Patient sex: M
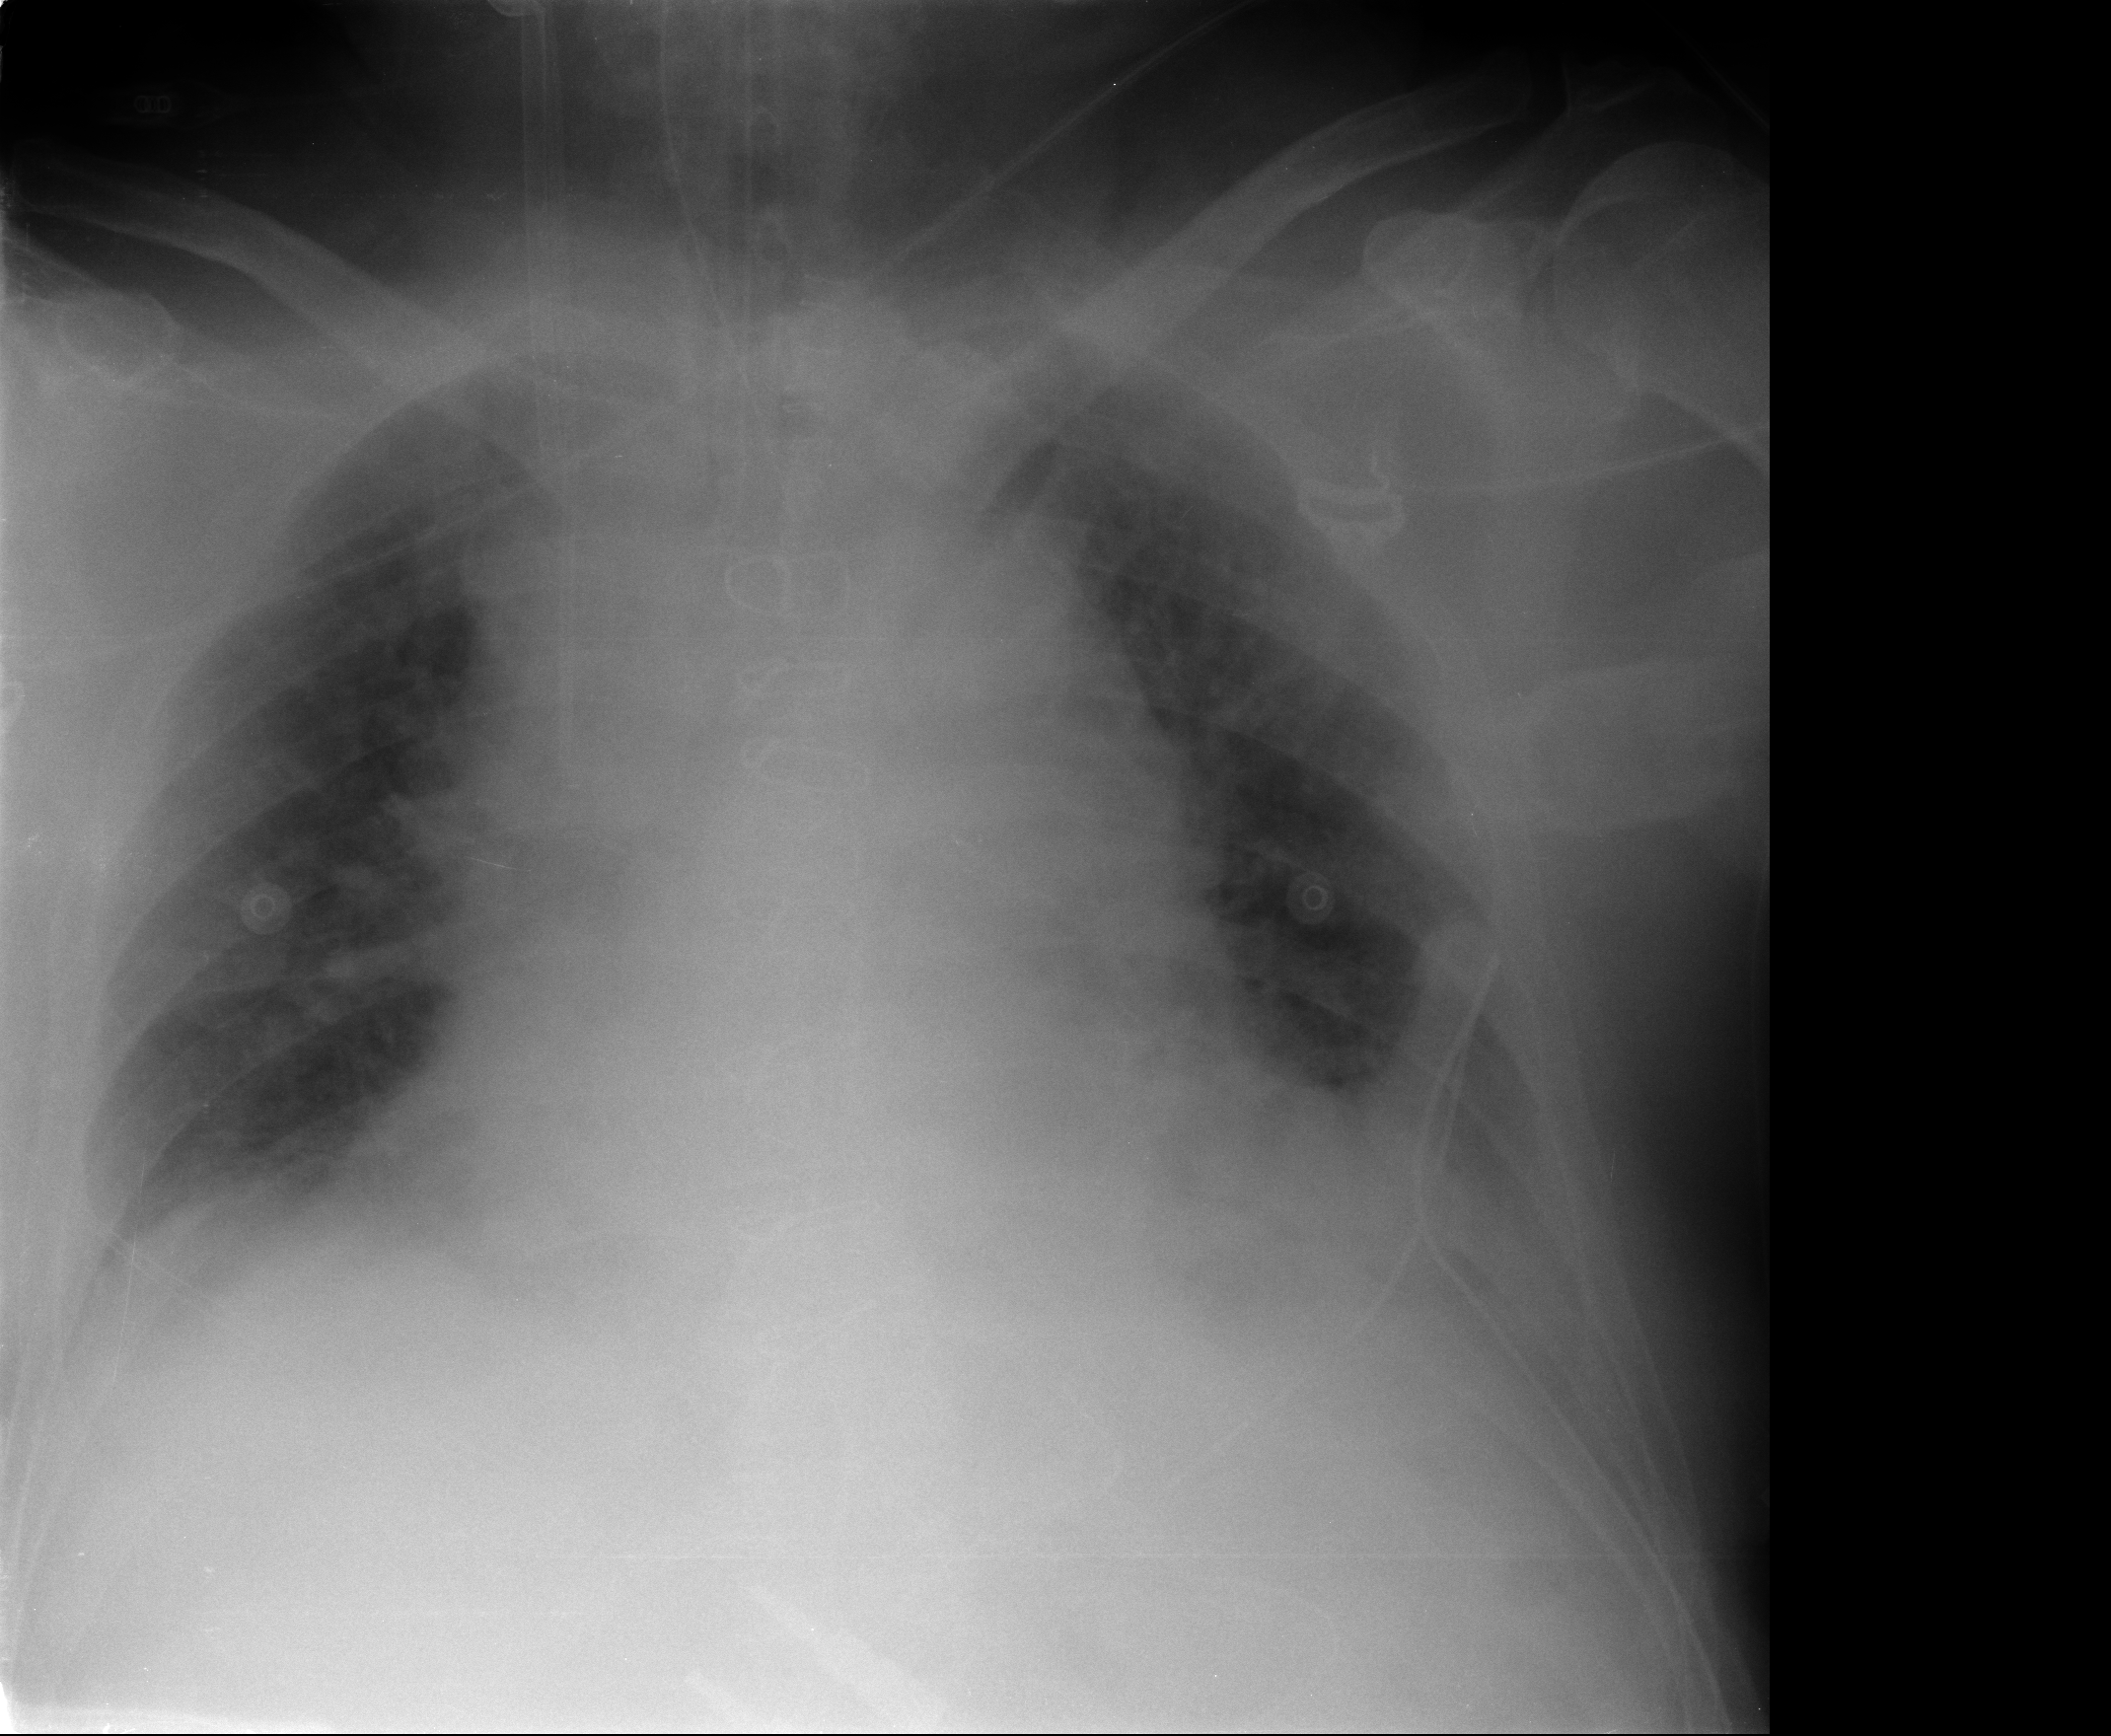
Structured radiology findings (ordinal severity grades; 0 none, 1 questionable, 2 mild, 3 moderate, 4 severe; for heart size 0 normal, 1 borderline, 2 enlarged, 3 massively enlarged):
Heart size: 2
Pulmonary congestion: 3
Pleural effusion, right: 1
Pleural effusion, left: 2
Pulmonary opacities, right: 0
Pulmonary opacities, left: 0
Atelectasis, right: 2
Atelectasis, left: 2